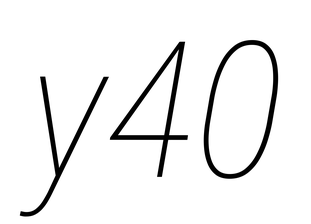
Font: Roboto-Italic_Condensed_Thin_Italic